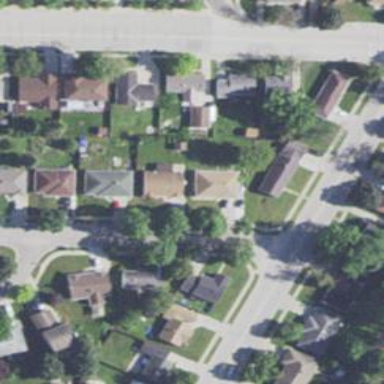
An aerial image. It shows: Residential road.